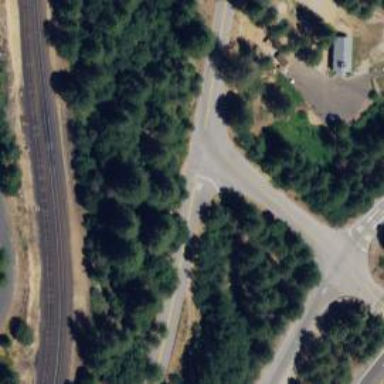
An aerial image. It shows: Road with stop sign.